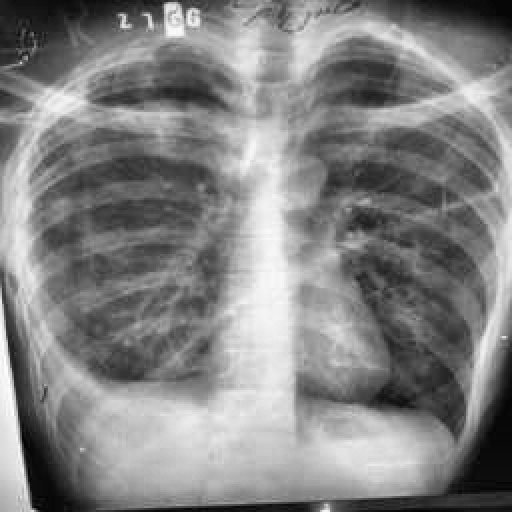
Finding: TUBERCULOSIS